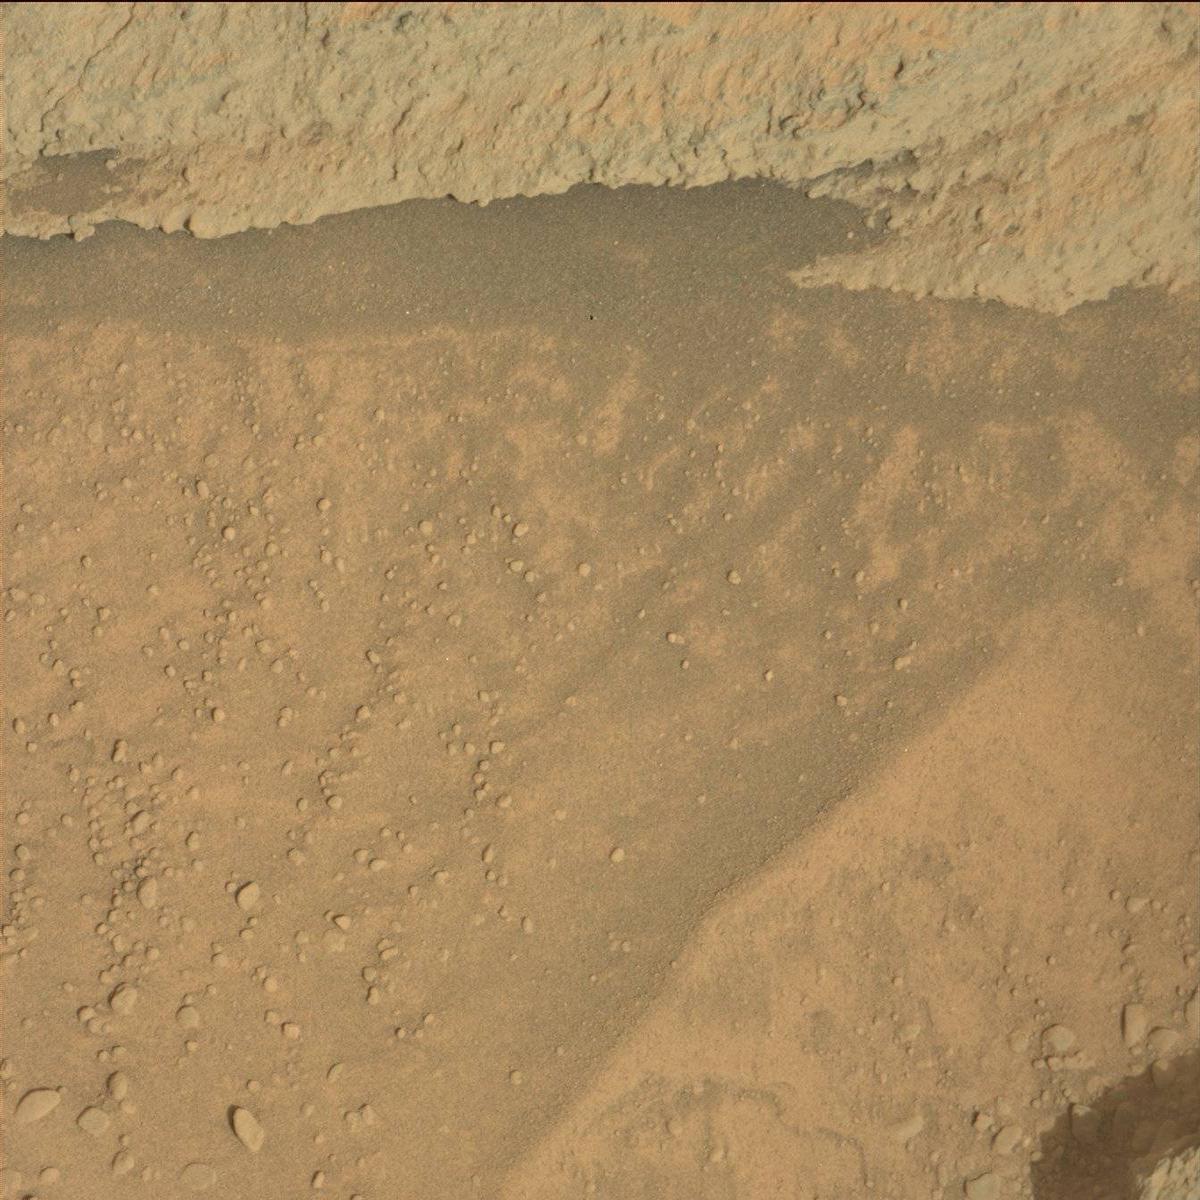
Terrain classes present: Bedrock, Rock, Sand / Soil